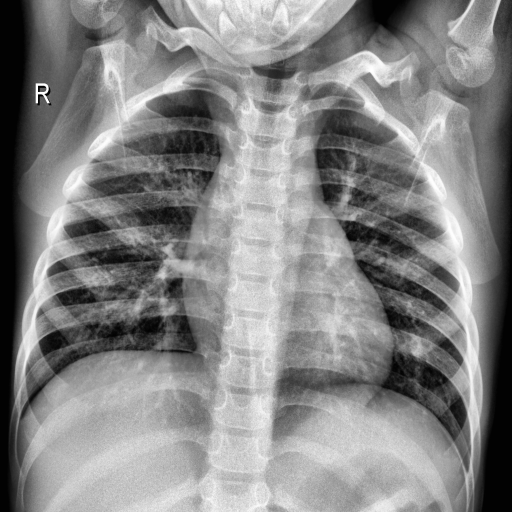
Finding: NORMAL